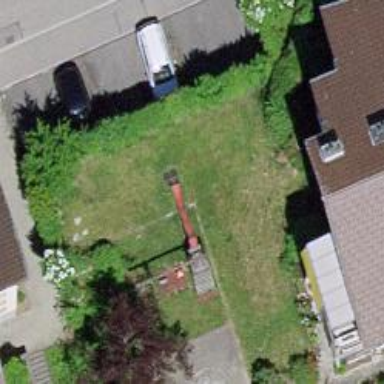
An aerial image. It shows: Group of garages.